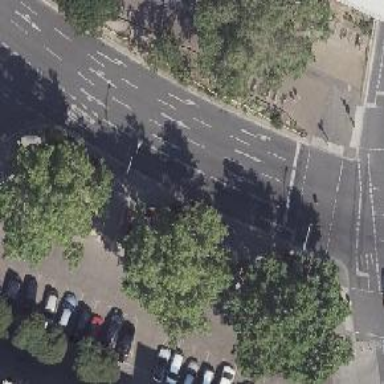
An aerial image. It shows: Secondary road with asphalt surface. There is separate sidewalk and cycleway that shares the busway on the right.